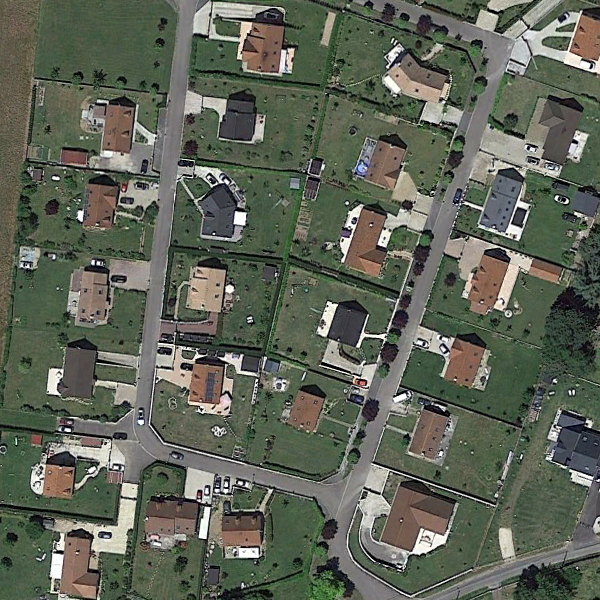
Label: MediumResidential